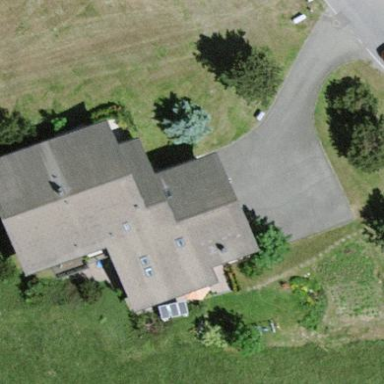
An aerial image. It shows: Simple and straightforward house.